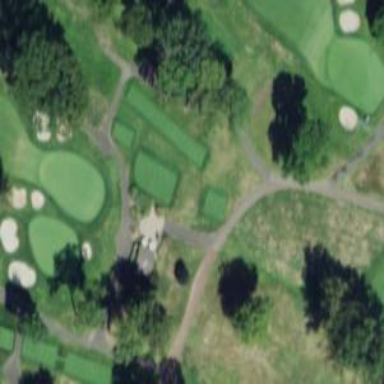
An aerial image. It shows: Pathway for golfing.